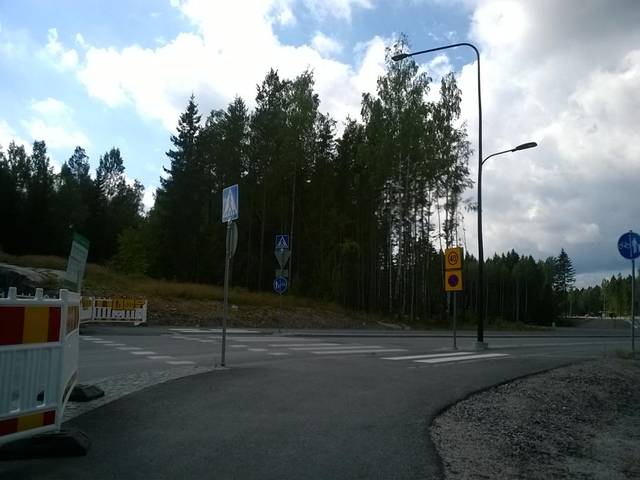
Region: Finland
Coordinates: 60.259, 24.897